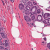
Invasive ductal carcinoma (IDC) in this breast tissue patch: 0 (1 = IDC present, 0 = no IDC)